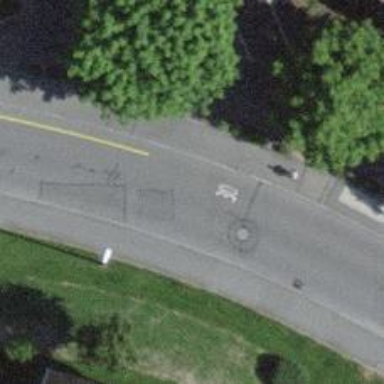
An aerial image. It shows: Residential road with separate sidewalks on both sides.